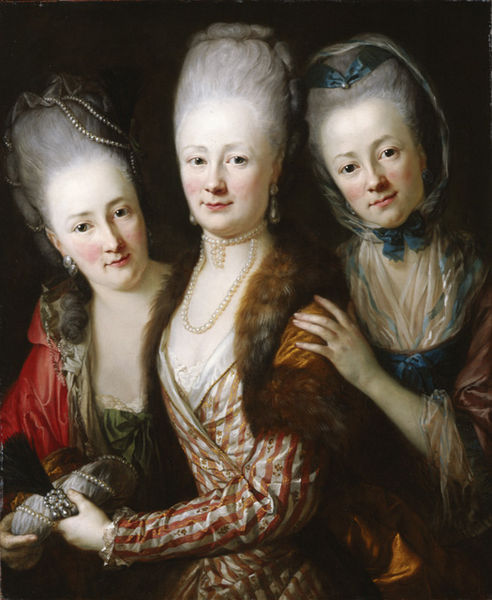
Titel: Bildnis der drei Töchter von Julius Johann von Vlieth und Golssenau
Künstler: Anton Graff
Standort: Karlsruhe
Institution: Staatliche Kunsthalle Karlsruhe
Schlagwörter: blau, feder, gemälde, hand, haut, kopf, weiß, frauen, gelb, grün, ausschnitt, braun, bunt, damen, elegant, finger, frankreich, frisur, frisuren, grau, haar, hut, kleid, kleider, köpfe, mund, nase, ohrring, schmuck, blick, rot, schleier, tuch, fächer, haube, mode, schleife, gesichter, augen, barock, falten, haarschmuck, kragen, pelz, samt, silber, spitze, gruppenportrait, gruppenporträt, hals, hände, portrait, porträt, haare, mantel, pose, reich, drei, familie, gewänder, mutter, ohrringe, rokkoko, schleifen, dekoltee, frontal, lippen, perlen, puder, rokoko, rosa, schultern, schön, seide, fell, perücke, kopfbedeckung, lächeln, dutt, farbig, wangen, tüll, kette, romantik, gestreift, streifen, glänzend, hochsteckfrisur, transparent, schick, perlenkette, satin, schwestern, hochsteckfrisuren, porträts, ketten, tasche, kunst, brokat, armband, herrschaftlich, wohlhabend, innig, mittelalter, ohring, ohringe, ohrschmuck, perücken, bänder, kopfschmuck, turban, decoltee, englisch, drei frauen, dekolte, kaputze, roben, dreier, gepudert, grauhaarig, gerötet, collier, pelzbesatz, weißes haar, marie antoinette, langärmelig, ruge, hofdamen, kollier, dekolette, pude, drei damen, ladies, 3, e, tgemälde, perüken, #schmuck, rpuder, dreierporträt, französische mode, sexy time, 3 sum, cougars, ästehtik, kopgputz